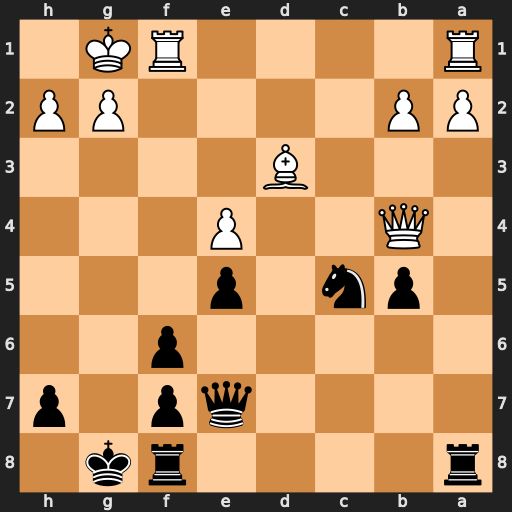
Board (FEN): r4rk1/4qp1p/5p2/1pn1p3/1Q2P3/3B4/PP4PP/R4RK1
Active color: b
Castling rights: -
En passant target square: -
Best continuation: Qa7 Kh1 Nxd3